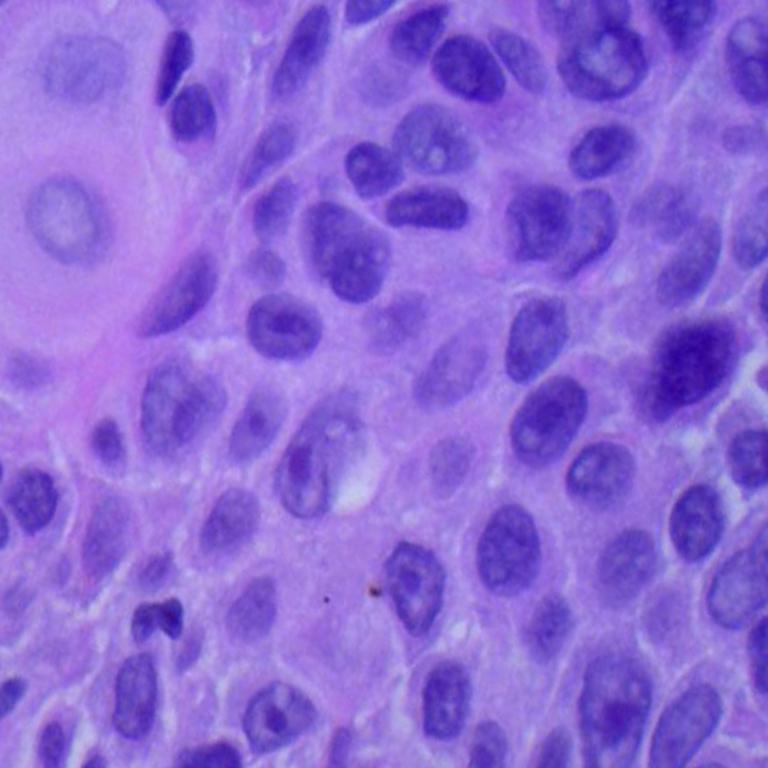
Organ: lung
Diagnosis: squamous carcinomas